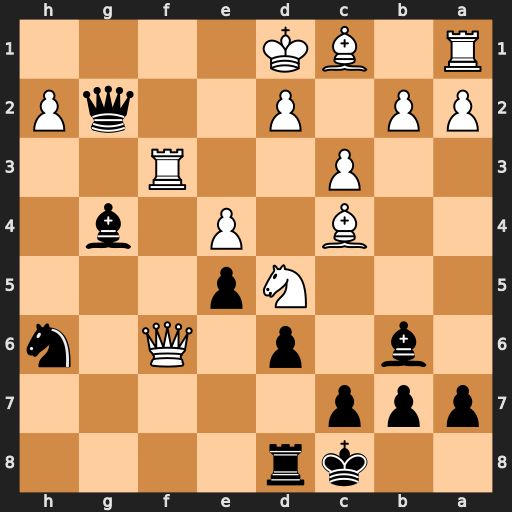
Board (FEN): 2kr4/ppp5/1b1p1Q1n/3Np3/2B1P1b1/2P2R2/PP1P2qP/R1BK4
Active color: b
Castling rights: -
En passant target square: -
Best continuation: Bxf3+ Kc2 Bxe4+ Kb3 Bxd5